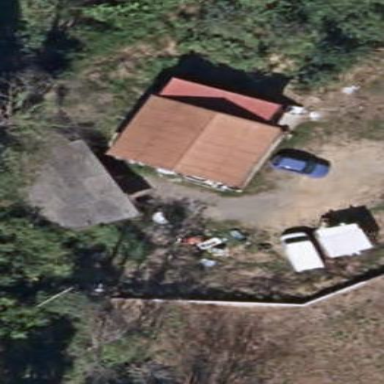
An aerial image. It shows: Shed building.